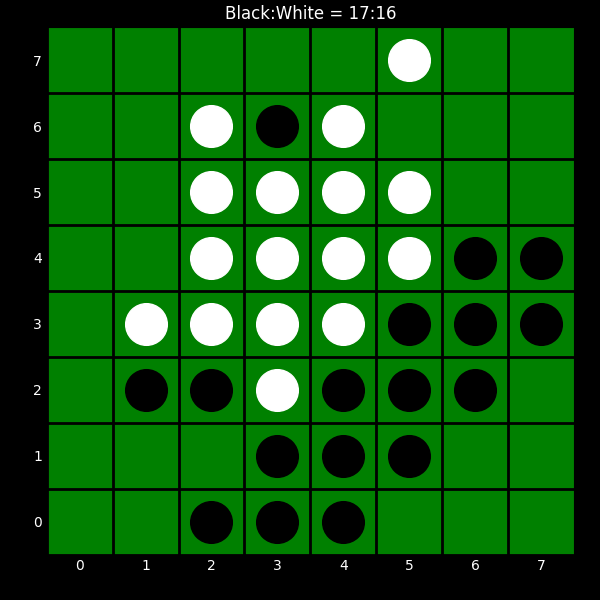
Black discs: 17
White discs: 16